Field crop: tomato
Growth stage: 2
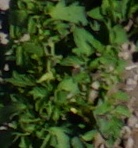
Species: tomato